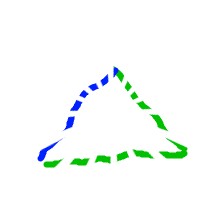
Shape: triangle